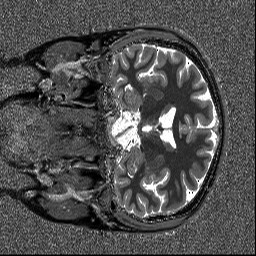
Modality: T1map
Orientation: coronal
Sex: female